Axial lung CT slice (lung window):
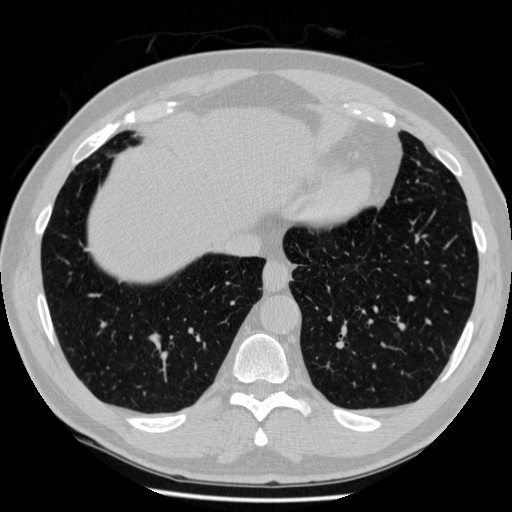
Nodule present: no